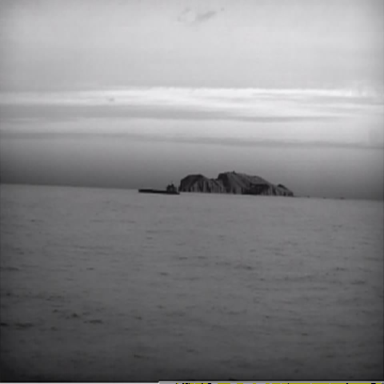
There is a liner in the infrared image.